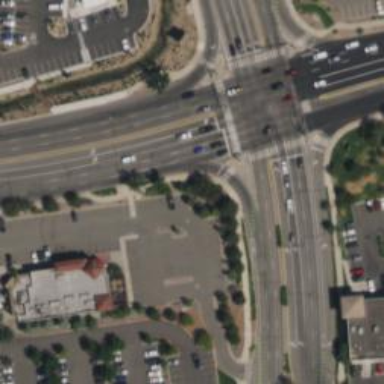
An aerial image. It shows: Secondary road with separate asphalt sidewalks.